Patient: sex M, age 49
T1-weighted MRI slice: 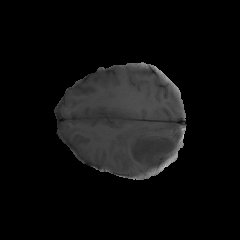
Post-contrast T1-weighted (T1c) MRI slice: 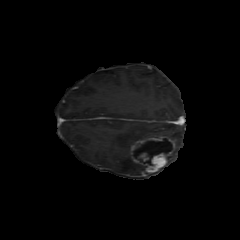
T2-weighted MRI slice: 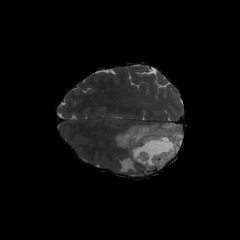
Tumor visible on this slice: yes
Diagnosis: Astrocytoma, IDH-mutant
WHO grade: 4